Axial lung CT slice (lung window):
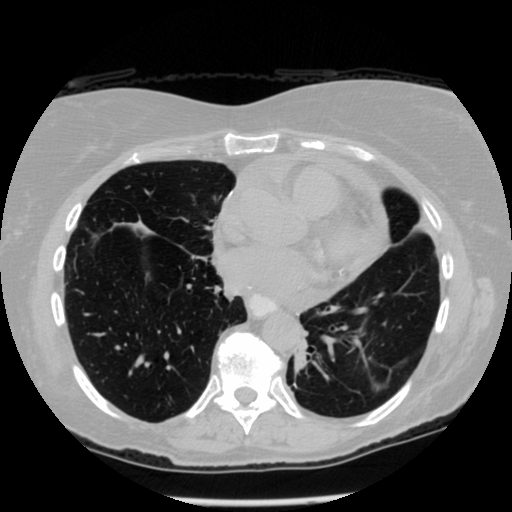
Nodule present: no